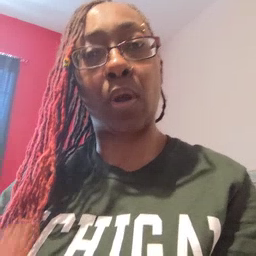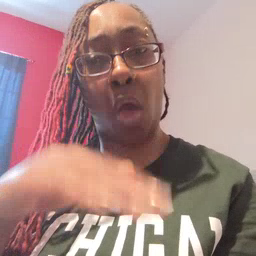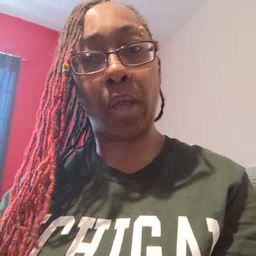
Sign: on